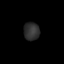
Tissue: skin
Cell type: Others
Senescence score: 0.7491
Nuclear area (px): 280
Mean DAPI intensity: 46.564